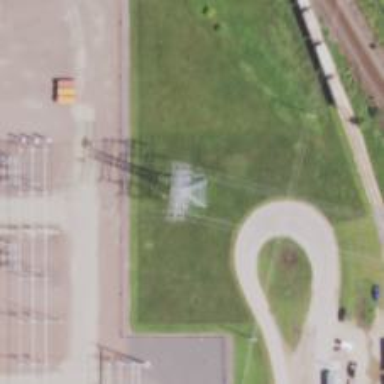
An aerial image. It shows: Lattice structure tower.